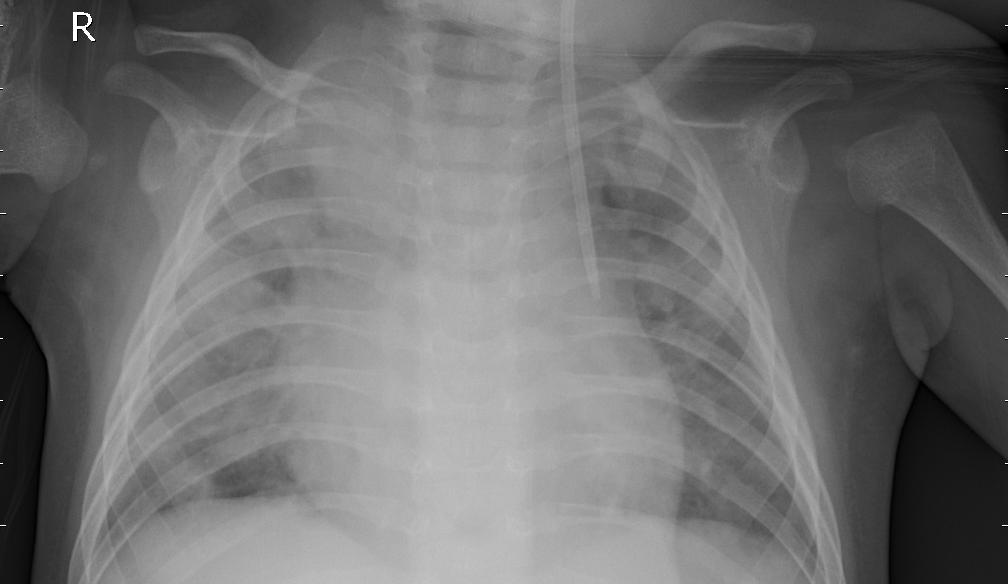
Diagnosis: PNEUMONIA